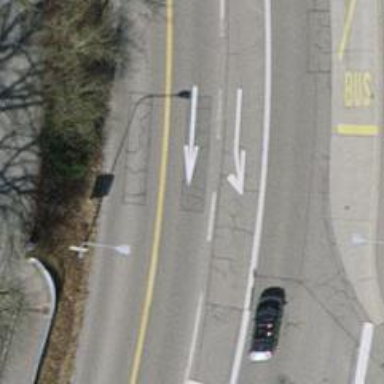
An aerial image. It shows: Secondary road with asphalt surface.